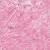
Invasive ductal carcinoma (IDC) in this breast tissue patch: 0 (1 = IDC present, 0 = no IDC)